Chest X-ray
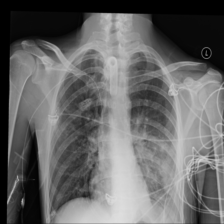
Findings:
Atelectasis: positive
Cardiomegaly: negative
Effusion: negative
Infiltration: positive
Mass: negative
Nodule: negative
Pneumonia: negative
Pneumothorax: negative
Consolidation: negative
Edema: negative
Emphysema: negative
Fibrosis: negative
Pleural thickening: negative
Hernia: negative